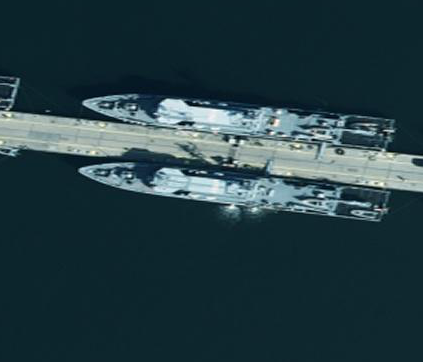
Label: combat